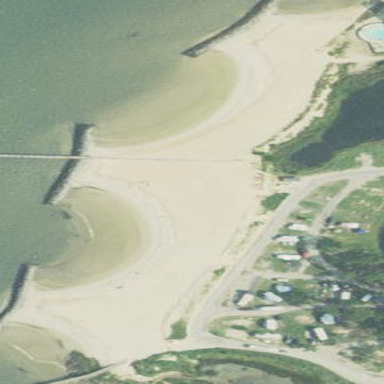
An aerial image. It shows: Scenic beach with natural beauty.